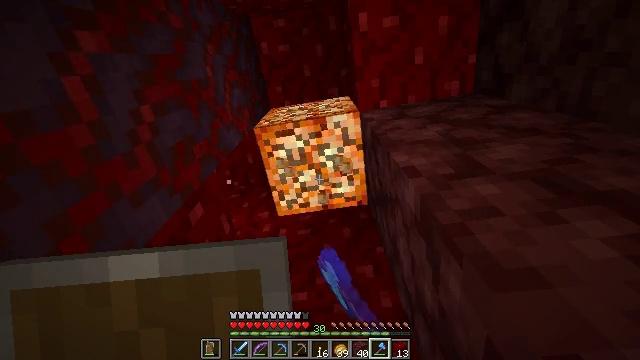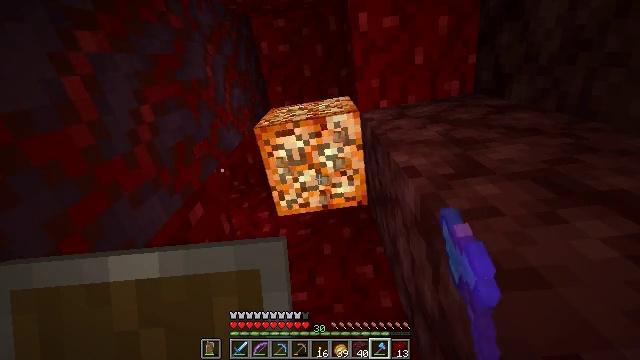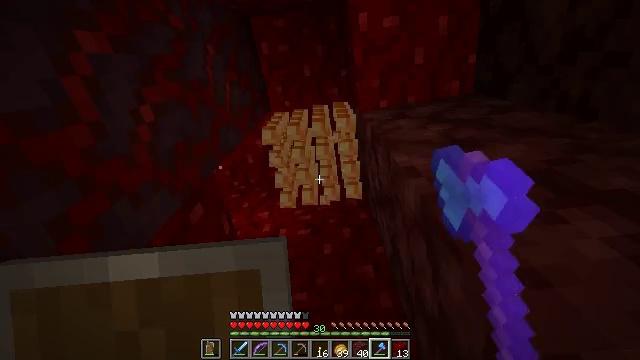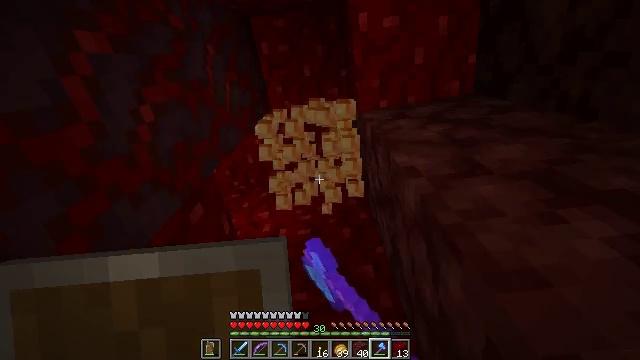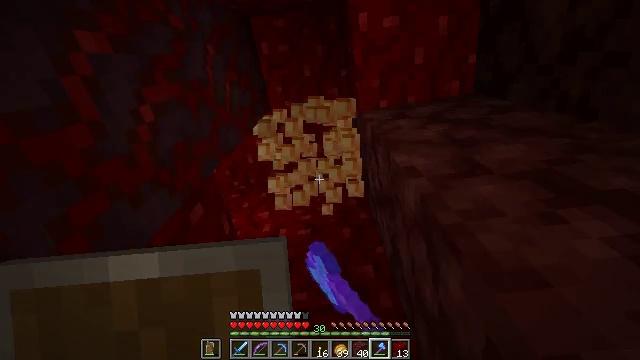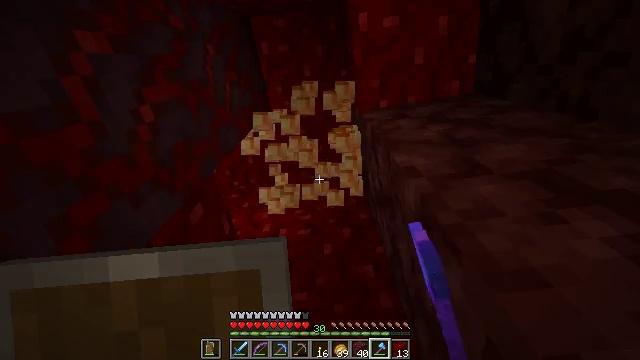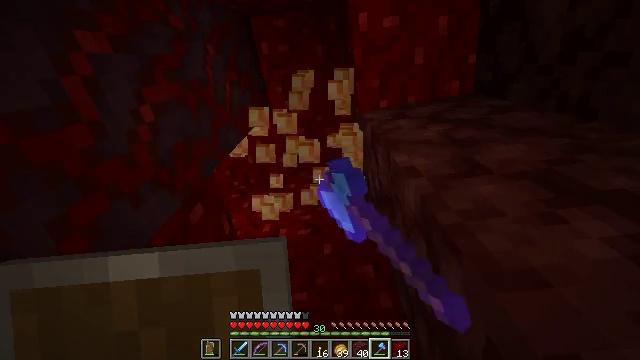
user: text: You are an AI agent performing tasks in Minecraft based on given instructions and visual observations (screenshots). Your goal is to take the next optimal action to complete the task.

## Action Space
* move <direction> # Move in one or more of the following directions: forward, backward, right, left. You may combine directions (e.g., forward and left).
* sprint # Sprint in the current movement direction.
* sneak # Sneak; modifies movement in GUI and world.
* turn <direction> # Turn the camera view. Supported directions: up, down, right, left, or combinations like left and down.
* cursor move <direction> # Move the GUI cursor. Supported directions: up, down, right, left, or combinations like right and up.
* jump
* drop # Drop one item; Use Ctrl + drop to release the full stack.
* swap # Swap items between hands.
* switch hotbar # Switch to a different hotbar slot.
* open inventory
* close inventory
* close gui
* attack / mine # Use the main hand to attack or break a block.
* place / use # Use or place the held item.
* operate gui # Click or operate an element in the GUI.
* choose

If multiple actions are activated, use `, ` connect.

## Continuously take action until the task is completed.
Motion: motion action
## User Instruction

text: Gather shroomlight from the nether.
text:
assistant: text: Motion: attack / mine
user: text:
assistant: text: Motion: attack / mine
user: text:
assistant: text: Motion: attack / mine
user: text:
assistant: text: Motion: attack / mine
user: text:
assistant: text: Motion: attack / mine
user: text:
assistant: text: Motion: attack / mine
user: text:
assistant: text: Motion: attack / mine